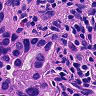
Metastatic tissue present: yes